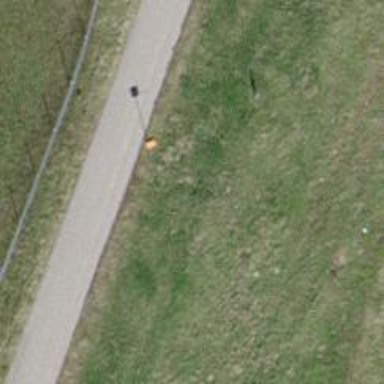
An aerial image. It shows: Aerial orange marker.